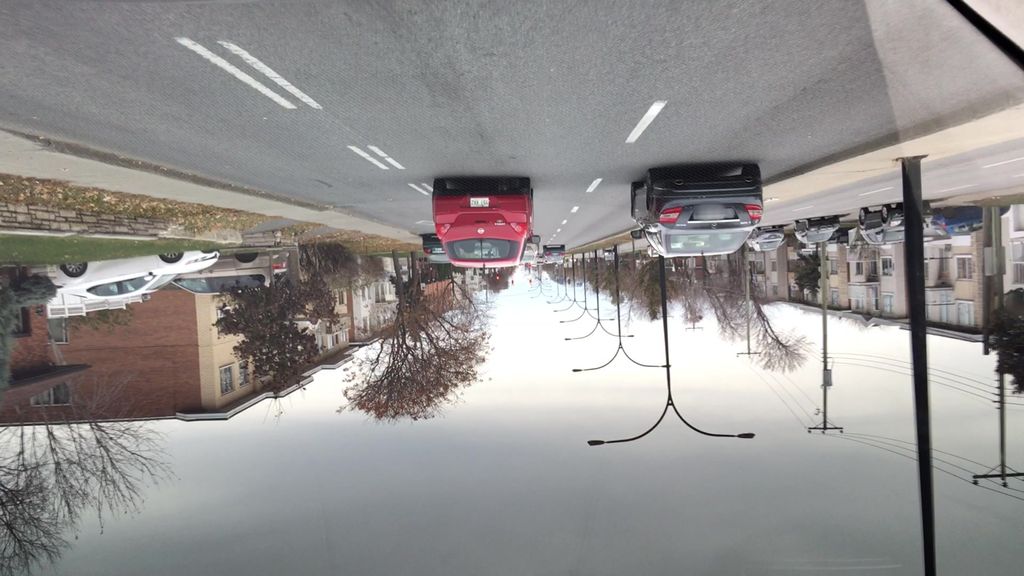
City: montreal